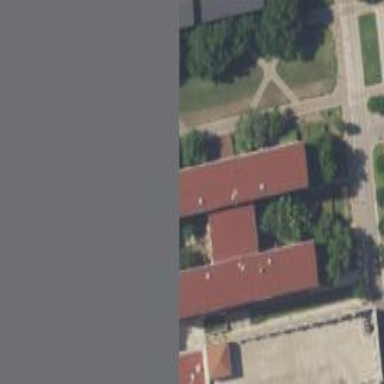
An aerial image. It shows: Dormitory building.